Question: I have a 'ListView' that look like this :

..and I've been using this code to handle incoming click events to start/stop the music playback :
'''
@Override
public View getView(final int position, View convertView, ViewGroup parent) {
...
previewBtn.setOnClickListener(new OnClickListener() {
@Override
public void onClick(View view) {
boolean isToggled = ((ToggleButton) view).isChecked();
Mp3File music = getItem(position);
if (!isToggled) {
callbackActivity.onMusicPreviewStopped();
((ToggleButton) view).setChecked(false);
} else {
callbackActivity.onMusicPreviewRequested(music);
}
}
});
...
'''
Which works perfectly fine TBH. But I have this habit of making the class implements the required interface instead of creating a new one for every view created.
It'd be pretty straight-forward I choose to ignore the 'position' of the item clicked. Sadly, I need the 'position' to correctly identify which 'Mp3File' is playing and to stop it.
Could you give me some suggestions on how I could make it work?
..or is this the only way of doing it?
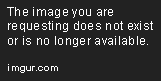
Answer: Off the top of my head I'd suggest to set position as the button tag. Then implement onClick once for the class and use 'v.getTag()' to retrieve the position of the button
'''
@Override
public View getView(final int position, View convertView, ViewGroup parent) {
...
previewBtn.setTag(position);
...
@Override
public void onClick(View view) {
boolean isToggled = ((ToggleButton) view).isChecked();
Mp3File music = getItem(view.getTag());
if (!isToggled) {
callbackActivity.onMusicPreviewStopped();
((ToggleButton) view).setChecked(false);
} else {
callbackActivity.onMusicPreviewRequested(music);
}
}
'''